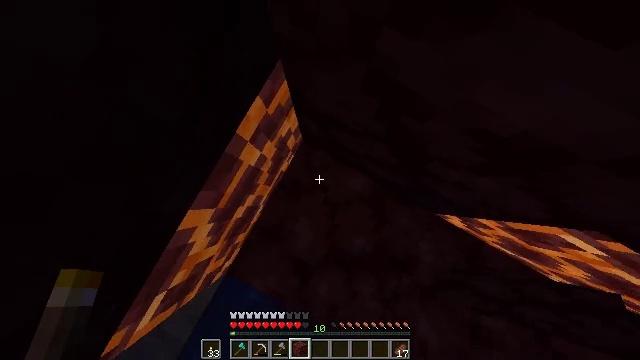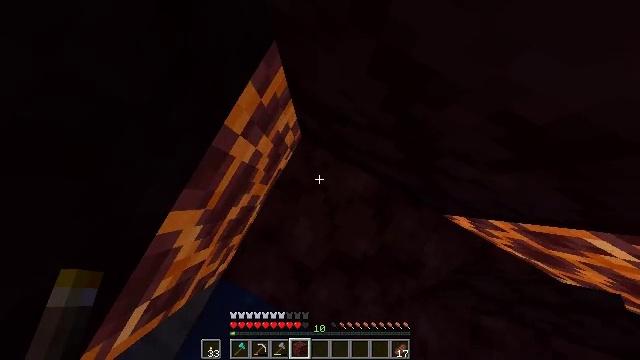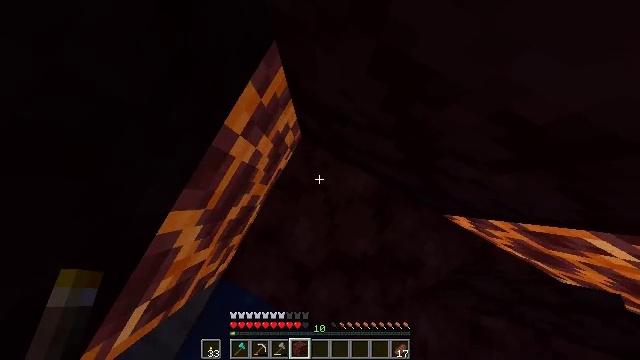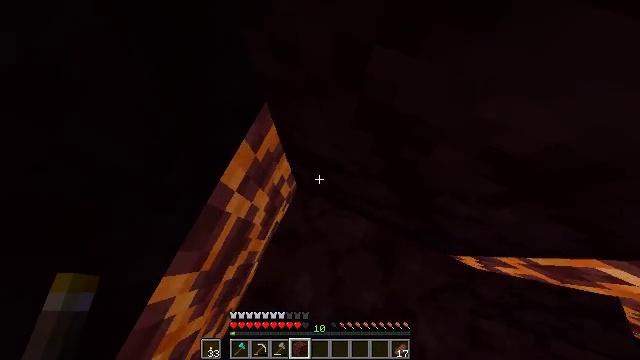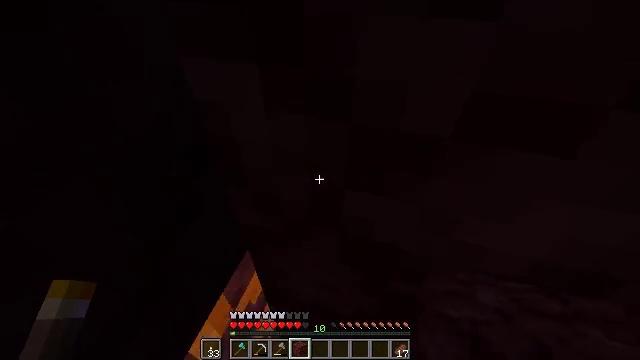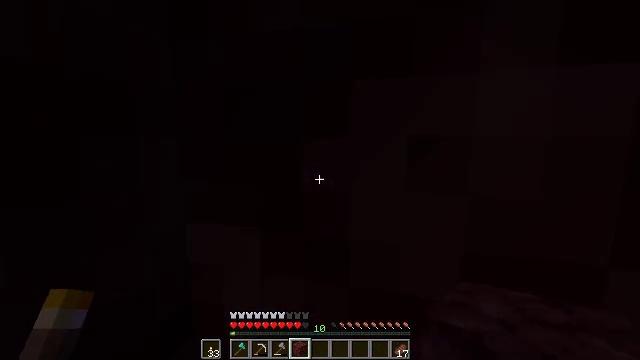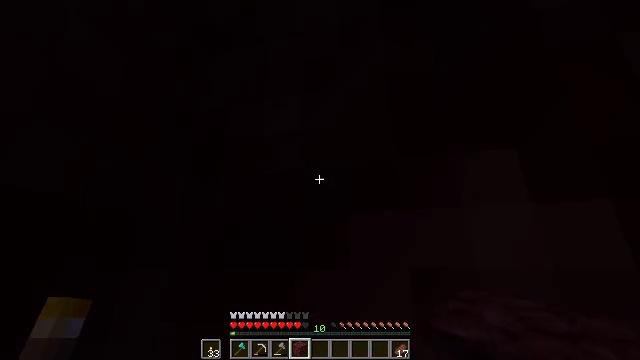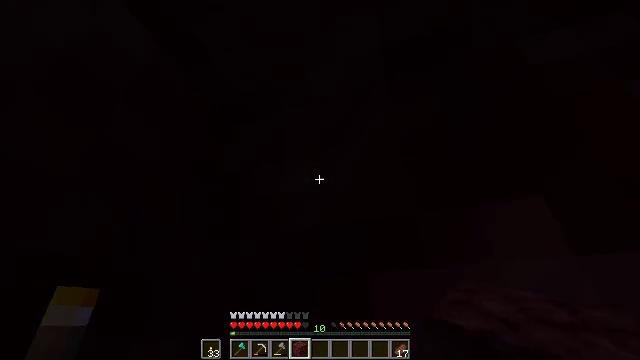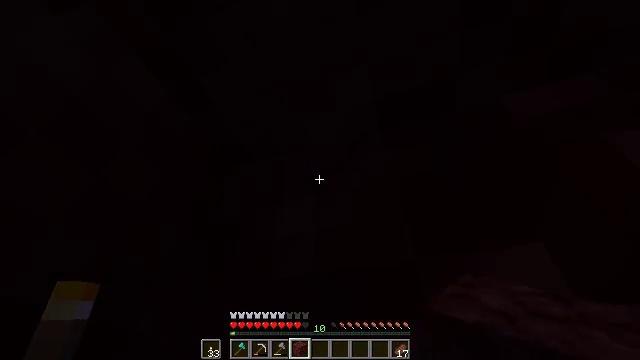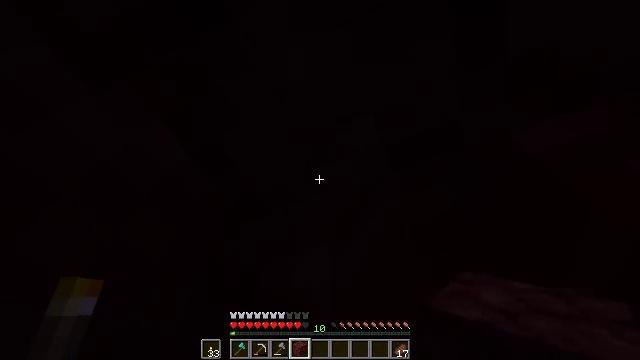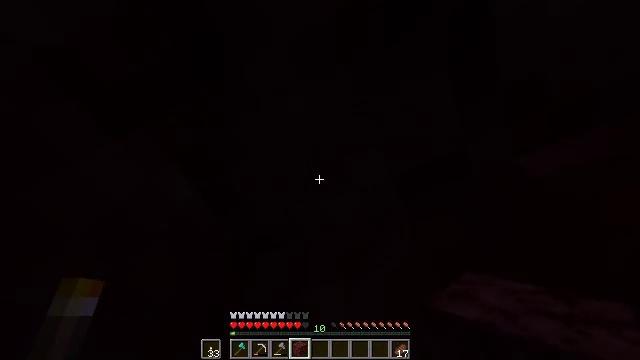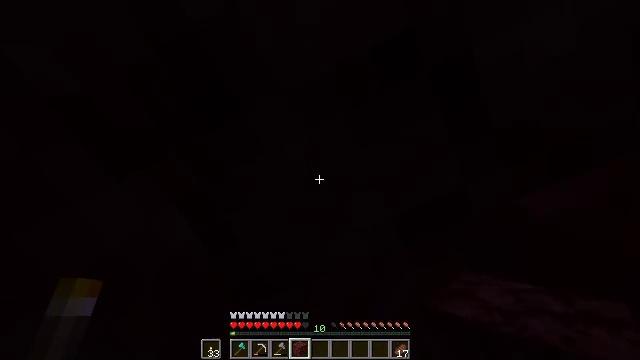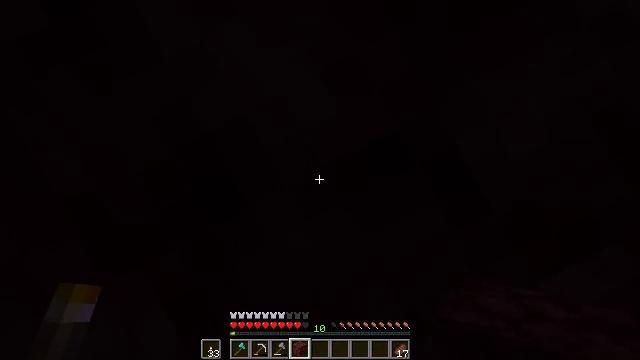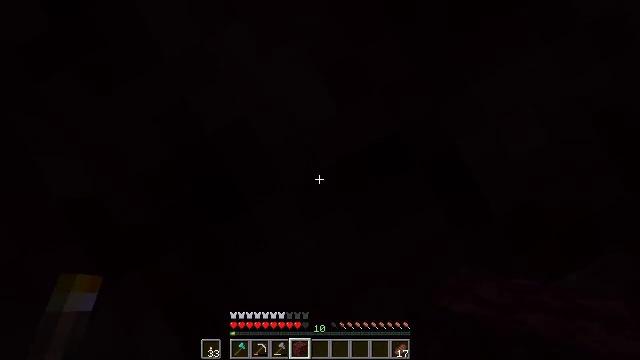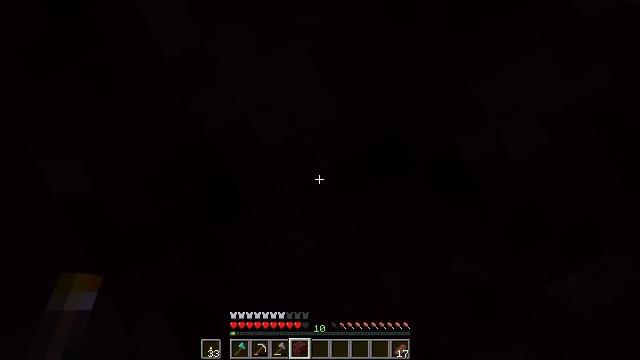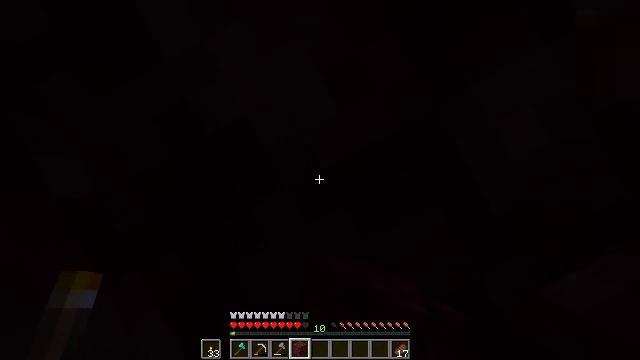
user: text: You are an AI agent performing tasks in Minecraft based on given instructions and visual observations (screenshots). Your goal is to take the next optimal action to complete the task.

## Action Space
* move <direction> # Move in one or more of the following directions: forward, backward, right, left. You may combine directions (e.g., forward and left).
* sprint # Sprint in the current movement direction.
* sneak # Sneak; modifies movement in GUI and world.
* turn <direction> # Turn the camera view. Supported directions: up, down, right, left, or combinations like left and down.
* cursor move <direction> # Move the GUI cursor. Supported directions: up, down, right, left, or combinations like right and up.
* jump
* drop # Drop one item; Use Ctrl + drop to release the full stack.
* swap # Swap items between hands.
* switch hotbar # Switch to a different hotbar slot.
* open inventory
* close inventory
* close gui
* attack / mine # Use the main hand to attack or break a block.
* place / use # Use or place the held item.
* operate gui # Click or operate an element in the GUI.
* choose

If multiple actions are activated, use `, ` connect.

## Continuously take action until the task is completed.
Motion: motion action
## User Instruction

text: Mine the netherrack in the Nether.
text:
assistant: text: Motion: jump
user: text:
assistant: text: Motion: jump
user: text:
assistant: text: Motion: turn right and up
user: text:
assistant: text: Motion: turn right and up
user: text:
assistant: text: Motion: turn up
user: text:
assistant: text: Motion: turn up
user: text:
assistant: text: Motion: turn left and up
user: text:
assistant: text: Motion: turn right and up
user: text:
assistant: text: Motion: turn left and up
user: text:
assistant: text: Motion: turn left and up
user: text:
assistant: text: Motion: turn up
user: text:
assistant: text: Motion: turn left and up
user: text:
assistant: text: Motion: turn up, attack / mine
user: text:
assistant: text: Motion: attack / mine
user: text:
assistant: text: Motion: attack / mine
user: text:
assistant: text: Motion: attack / mine
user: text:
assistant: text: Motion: attack / mine
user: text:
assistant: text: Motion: attack / mine
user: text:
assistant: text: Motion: attack / mine
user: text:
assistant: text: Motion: attack / mine
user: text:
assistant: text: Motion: attack / mine
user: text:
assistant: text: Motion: attack / mine
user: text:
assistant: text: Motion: attack / mine
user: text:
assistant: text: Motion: attack / mine
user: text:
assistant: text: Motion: no_op
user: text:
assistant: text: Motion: no_op
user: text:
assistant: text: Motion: no_op
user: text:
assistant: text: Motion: no_op
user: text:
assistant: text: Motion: no_op
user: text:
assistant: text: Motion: no_op